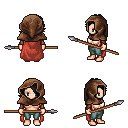
a pixel art fantasy rpg character, female body template, human, light skin, maroon cape, teal pants, raven swoop hairstyle, cloth hood, leather bracers, spear, four views (front, back, left, right), 2x2 character sprite sheet, small pixel art, hard edges, no anti-aliasing